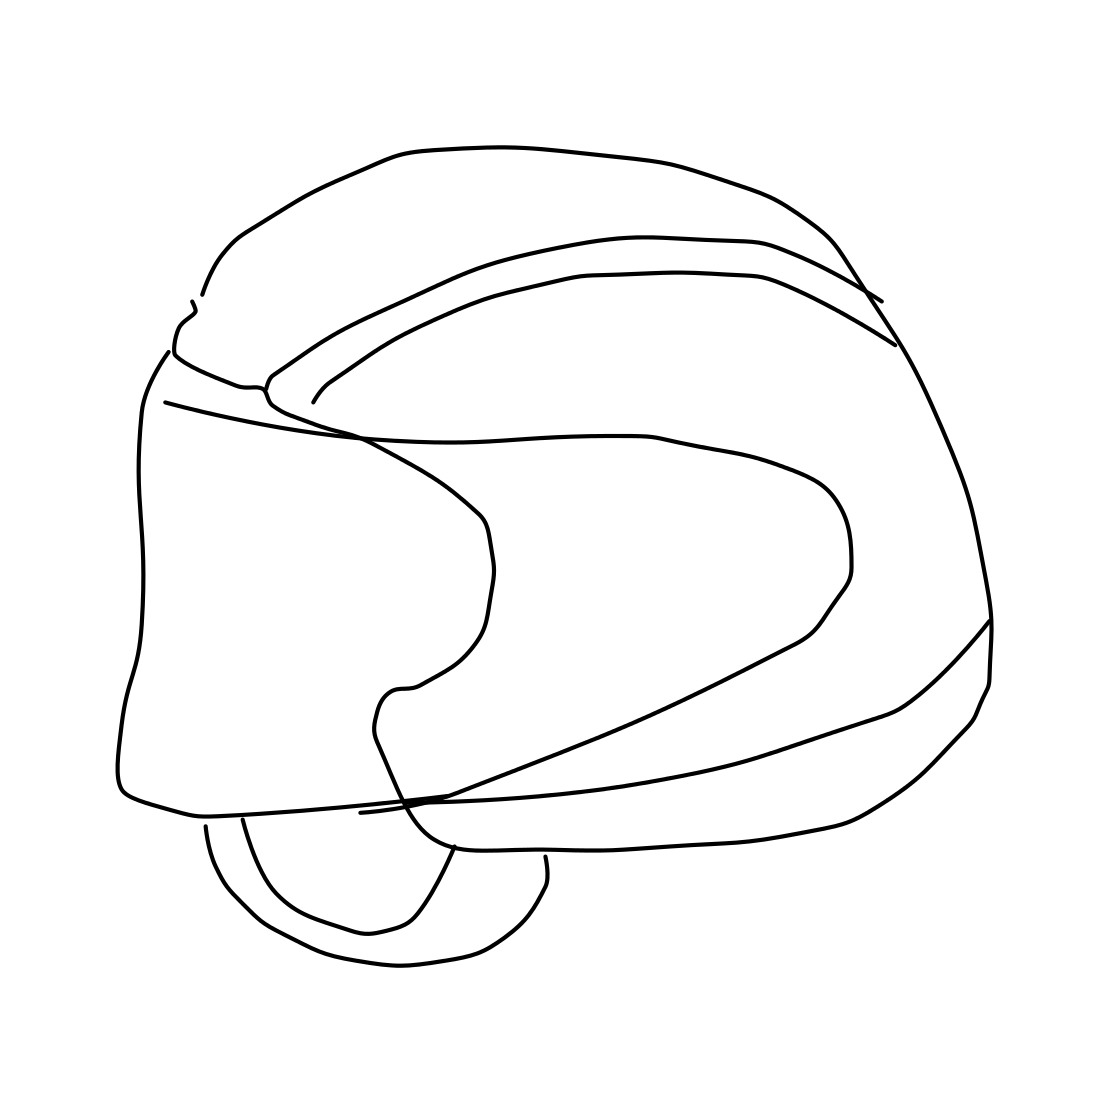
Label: helmet